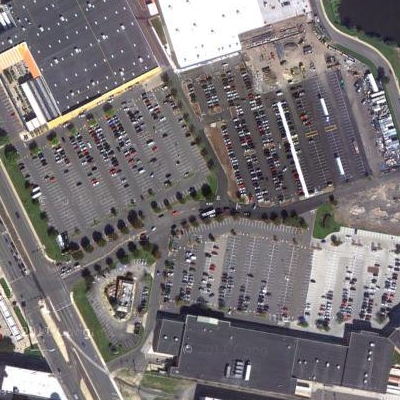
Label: gParking